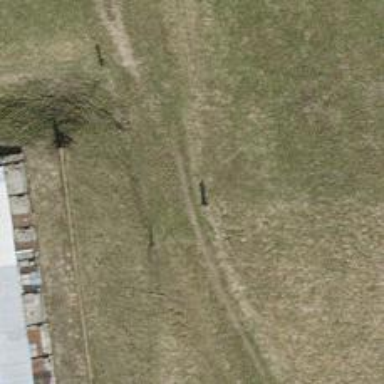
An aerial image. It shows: Path on the ground.